Question: I am developing a WPF application. I usually close applications via task bar. When we put the mouse on task bar, it will show a preview of the application. I will press the center mouse button on that preview, so the application will close.
This scenario not working in WPF applications. It will send the application to background (GUI will exit, but application still run on background). The only option I have is to handle the 'OnClosing()' event. Is there any other method?

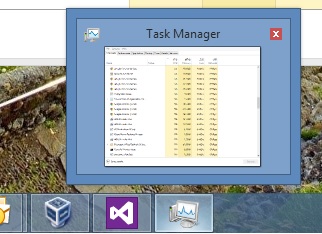
Answer: I had came Across Same issue When I tried to do the same thing(closing of application) when i was on a window which is not my Mainwindow(or Startup URI) object.So Its my advice that please handle the on closing event of your secondary window(other than Mainwindow) and tried to shutdown or exit your application by below code
'''
private void DataWindow_Closing(object sender, CancelEventArgs e)
{
Application.Current.Shutdown();
// Environment.Exit();
}
'''
Wpf automatically Shut downs application when you are on Mainwindow and tried to exit the application.